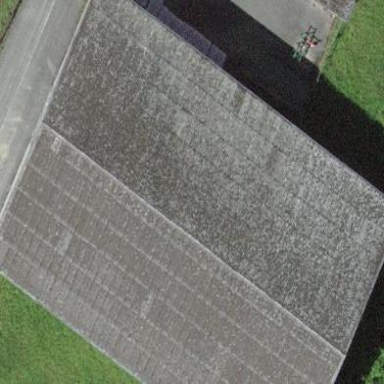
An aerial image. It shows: Warehouse building.